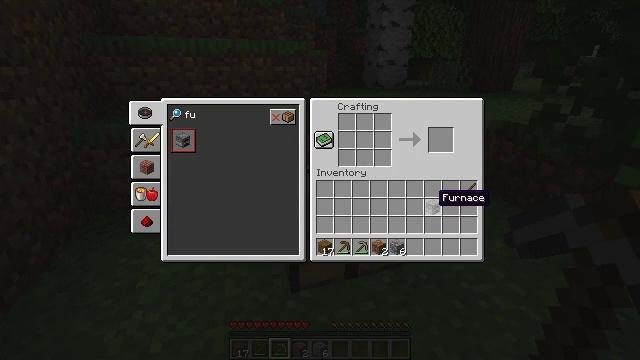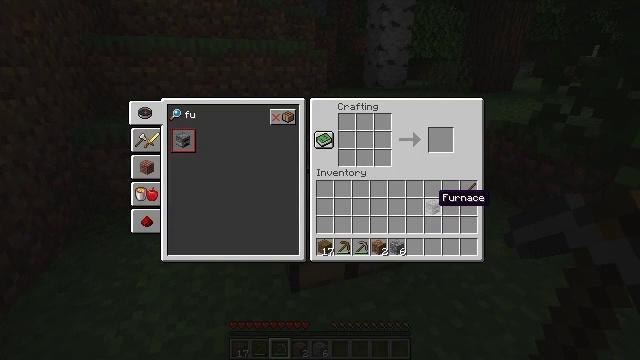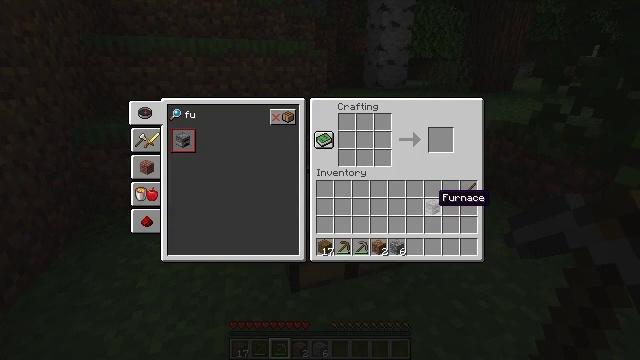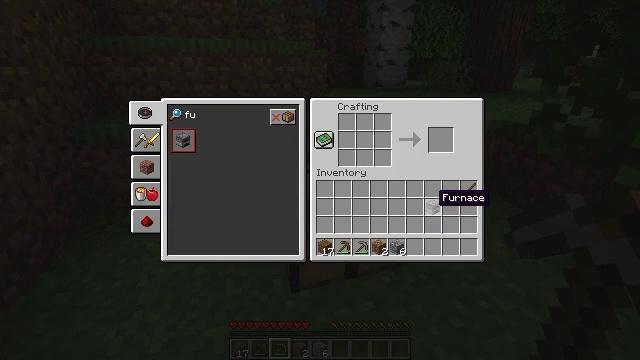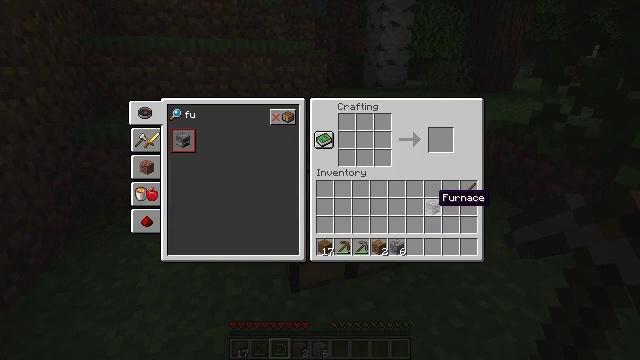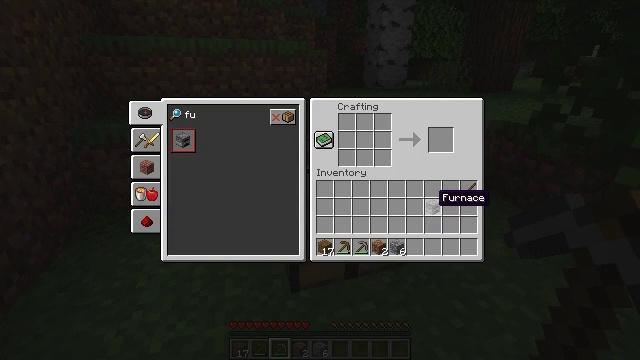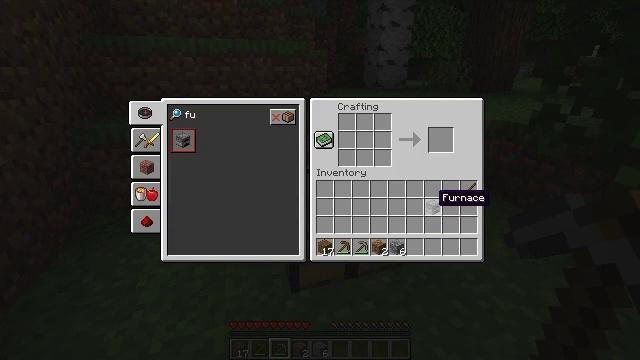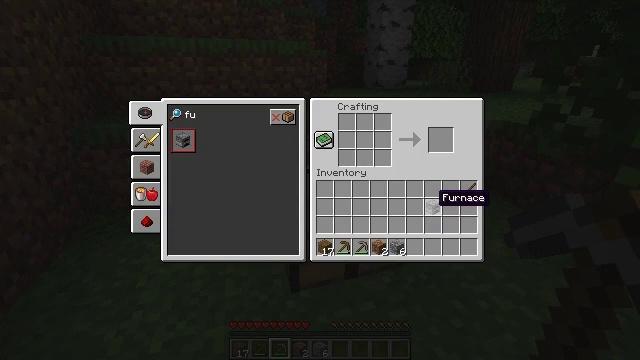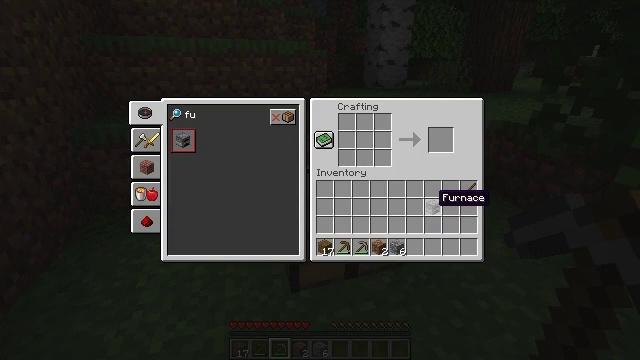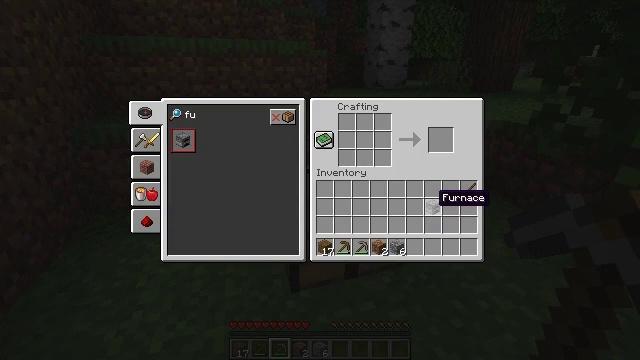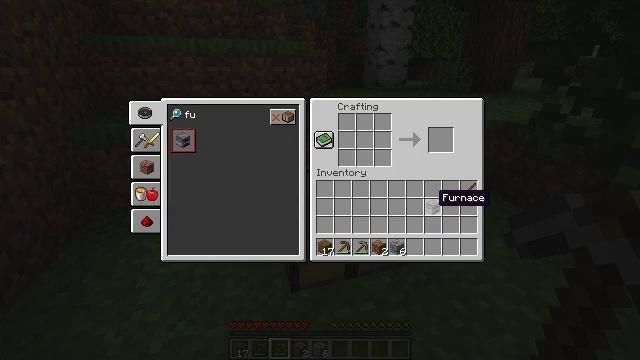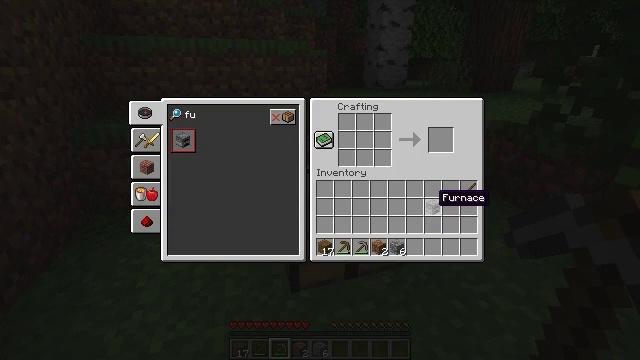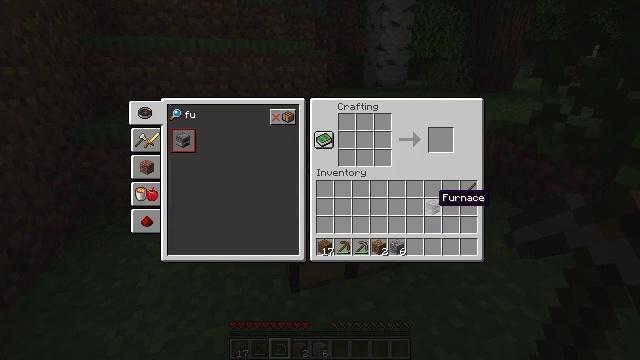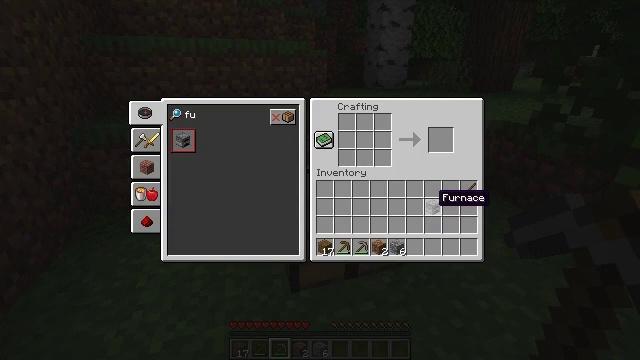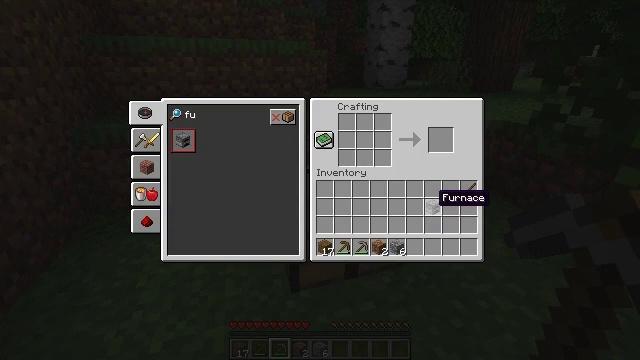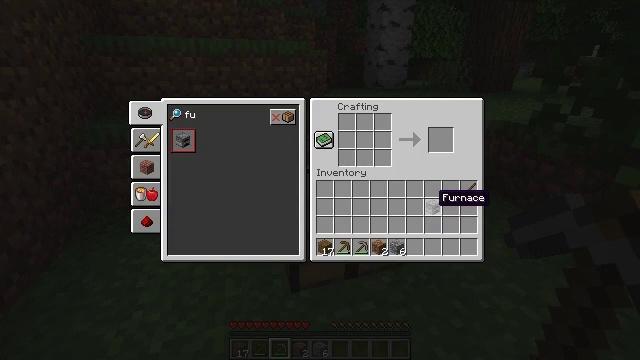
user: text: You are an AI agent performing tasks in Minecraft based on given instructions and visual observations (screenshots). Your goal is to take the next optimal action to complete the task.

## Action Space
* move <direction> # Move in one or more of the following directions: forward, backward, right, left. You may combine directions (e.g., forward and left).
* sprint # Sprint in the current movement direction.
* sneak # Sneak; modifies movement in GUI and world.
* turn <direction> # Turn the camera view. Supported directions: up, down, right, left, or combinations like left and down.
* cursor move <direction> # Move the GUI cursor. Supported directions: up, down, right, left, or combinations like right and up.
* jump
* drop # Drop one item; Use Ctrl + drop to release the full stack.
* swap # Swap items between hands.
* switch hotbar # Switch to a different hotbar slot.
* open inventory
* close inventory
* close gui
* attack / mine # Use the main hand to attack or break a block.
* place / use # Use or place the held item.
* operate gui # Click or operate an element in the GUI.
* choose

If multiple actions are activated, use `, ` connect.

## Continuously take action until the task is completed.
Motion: motion action
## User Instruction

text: Craft a furnace.
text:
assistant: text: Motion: no_op
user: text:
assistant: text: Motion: no_op
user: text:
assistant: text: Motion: no_op
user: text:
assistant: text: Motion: no_op
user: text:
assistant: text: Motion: no_op
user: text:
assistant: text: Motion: no_op
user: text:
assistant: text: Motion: no_op
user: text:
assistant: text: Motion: no_op
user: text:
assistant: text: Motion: no_op
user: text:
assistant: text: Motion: no_op
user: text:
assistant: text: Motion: no_op
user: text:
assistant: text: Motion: no_op
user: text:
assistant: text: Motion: no_op
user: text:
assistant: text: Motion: no_op
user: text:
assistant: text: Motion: no_op
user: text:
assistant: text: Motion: no_op
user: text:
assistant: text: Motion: no_op
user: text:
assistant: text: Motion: switch to hotbar 5
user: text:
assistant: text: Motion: switch to hotbar 5
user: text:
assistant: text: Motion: no_op
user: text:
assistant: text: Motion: no_op
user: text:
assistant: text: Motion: no_op
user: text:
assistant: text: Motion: no_op
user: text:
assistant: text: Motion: no_op
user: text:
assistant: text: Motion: no_op
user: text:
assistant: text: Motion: no_op
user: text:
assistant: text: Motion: no_op
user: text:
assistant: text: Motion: no_op
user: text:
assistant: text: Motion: no_op
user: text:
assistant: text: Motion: no_op